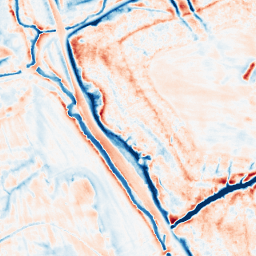
Category: edge_preserving
Decomposition family: anisotropic_diffusion
Decomposition parameters: iterations: 50
kappa: 10
gamma: 0.2
Upsampling method: bilinear
Upsampling parameters: scale: 4
Upsampling scale: 4